Question: My visual designer just handed me a mockup with an oversized app logo icon in the Actionbar. I have never seen accomplished in an Android app. Is it possible, and if so, where is the height of the icon specified?
I am shooting for something that looks like the example on the right.

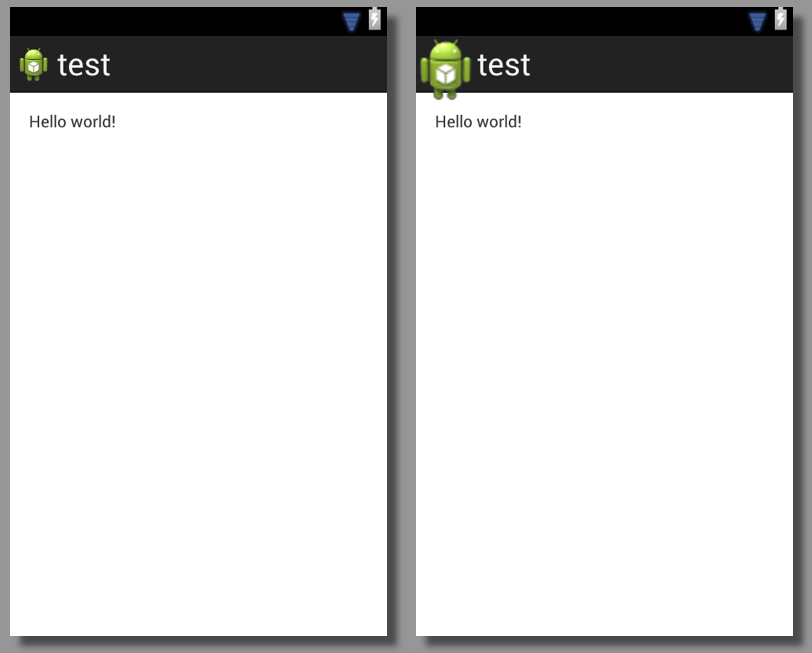
Answer: It is not possible but you can make it with a little tip
If your dessigner divide the icon in two parts, in this case, the top of the Droid and the legs of the droid and you add this legs to the Activity layout with a ImageView/View you can simulate the effect of the bigger icon.
The unique problem is the icon padding but i think you can set to 0. Perhaps its more easy if you use the ActionBar Sherlock library and change the code (its open source)
ActionBar Sherlock and the ActionBar native are equals